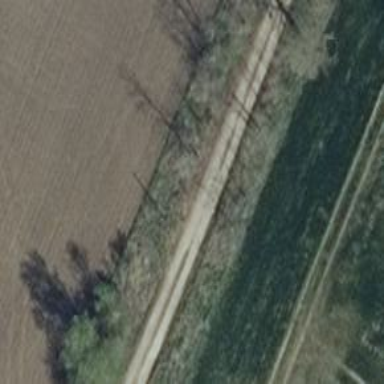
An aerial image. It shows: Service road with track type of grade 4.